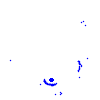
Particle: pion